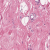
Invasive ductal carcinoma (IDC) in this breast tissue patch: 0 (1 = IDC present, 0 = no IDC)